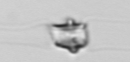
Label: Chaetoceros_didymus